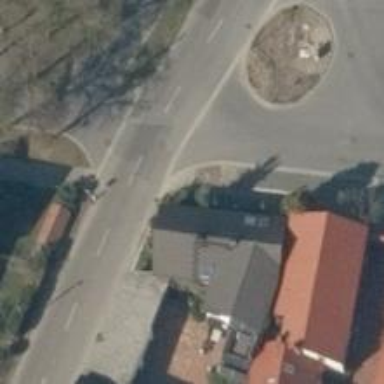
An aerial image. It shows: Secondary road with asphalt surface.